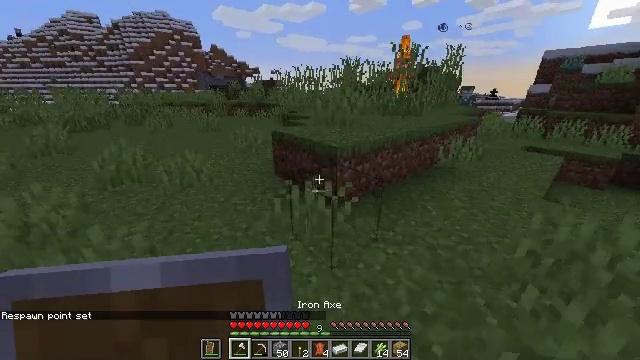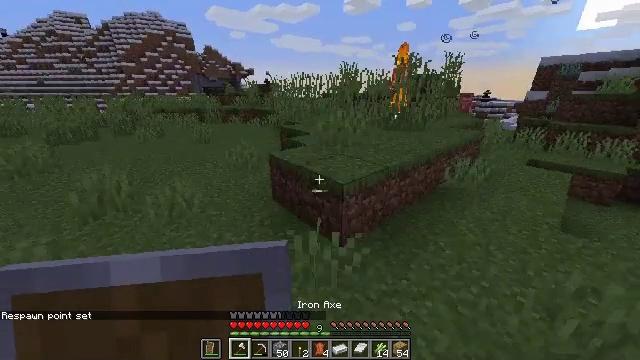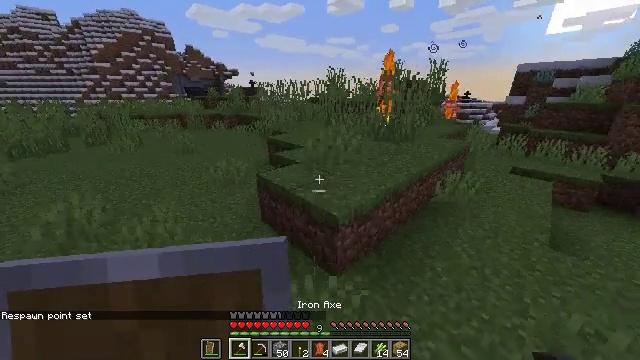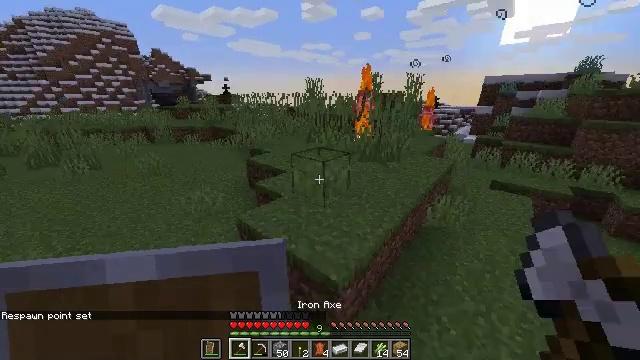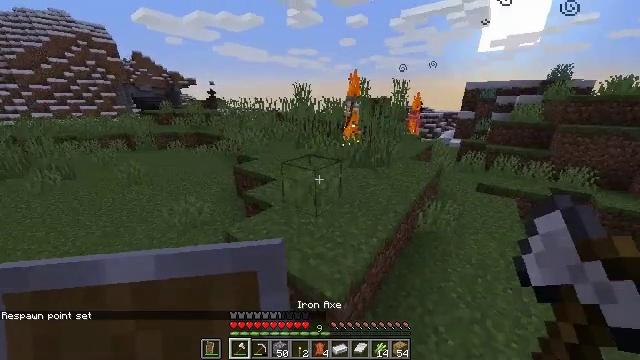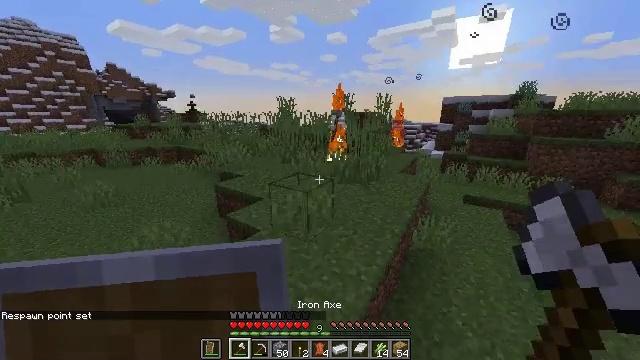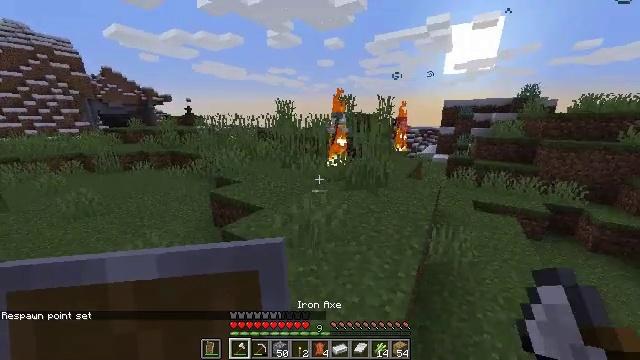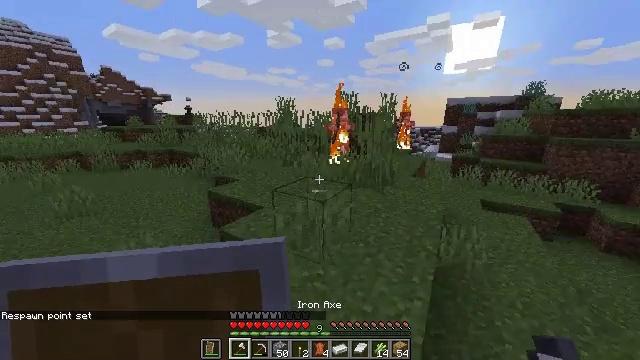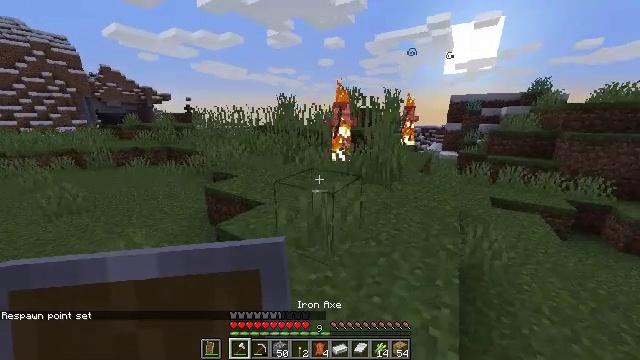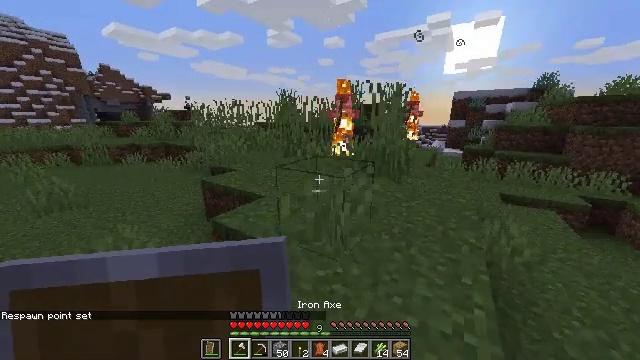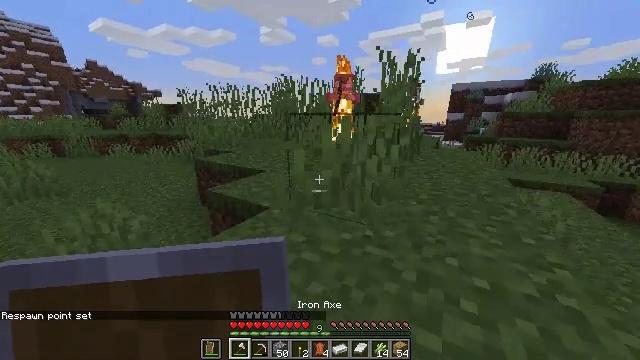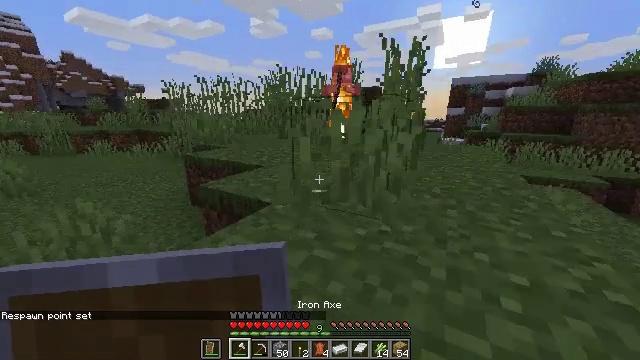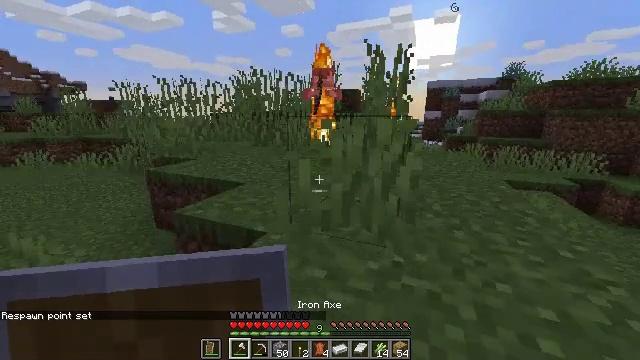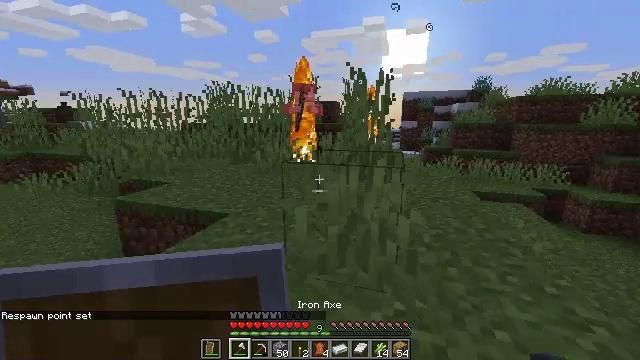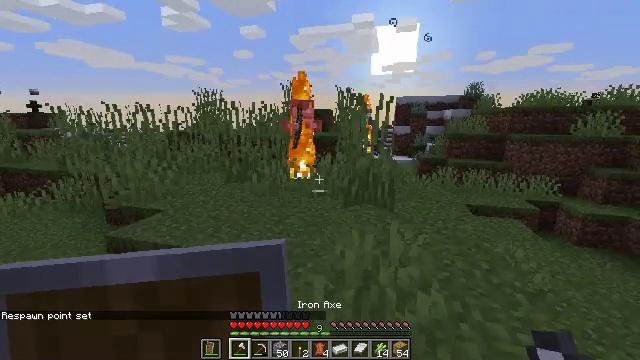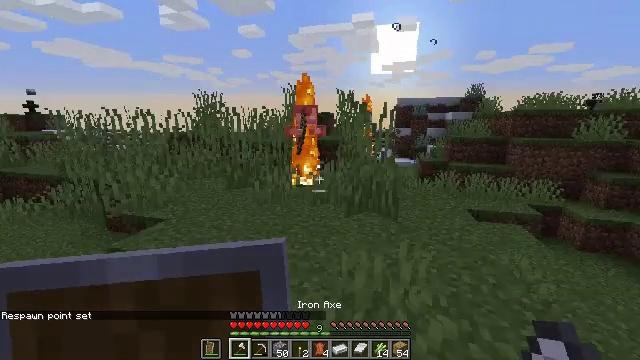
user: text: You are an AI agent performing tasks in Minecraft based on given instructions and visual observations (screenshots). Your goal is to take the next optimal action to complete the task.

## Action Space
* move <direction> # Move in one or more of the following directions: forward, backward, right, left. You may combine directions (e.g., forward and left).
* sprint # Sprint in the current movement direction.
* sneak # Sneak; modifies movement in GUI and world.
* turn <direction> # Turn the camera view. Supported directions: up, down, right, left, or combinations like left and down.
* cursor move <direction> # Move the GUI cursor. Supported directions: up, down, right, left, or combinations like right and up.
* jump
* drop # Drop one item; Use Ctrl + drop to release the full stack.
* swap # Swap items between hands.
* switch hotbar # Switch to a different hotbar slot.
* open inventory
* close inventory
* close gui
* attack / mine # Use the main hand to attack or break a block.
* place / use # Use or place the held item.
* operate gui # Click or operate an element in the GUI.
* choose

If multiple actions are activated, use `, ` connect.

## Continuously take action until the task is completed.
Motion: motion action
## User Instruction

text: Fight the stray.
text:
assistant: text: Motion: move forward, turn right, jump
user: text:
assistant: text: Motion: move forward, turn right, jump
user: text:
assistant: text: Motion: move forward, turn right and up, jump
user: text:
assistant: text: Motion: move forward, turn right and up, jump
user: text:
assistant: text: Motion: move forward, turn right and up, jump
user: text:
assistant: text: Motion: move forward, turn up, jump
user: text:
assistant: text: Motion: move forward, jump
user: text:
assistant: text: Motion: move forward, sprint, jump
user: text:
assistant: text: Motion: move forward, sprint, jump
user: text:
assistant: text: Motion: move forward, sprint, turn right, jump
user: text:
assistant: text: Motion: move forward, sprint, turn right, jump
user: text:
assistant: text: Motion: move forward, sprint, turn right and up, jump
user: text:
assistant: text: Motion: move forward, sprint, turn right and up, jump
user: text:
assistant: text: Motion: move forward, sprint, turn right, jump
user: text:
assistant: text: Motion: move forward, sprint, jump
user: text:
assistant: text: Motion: move forward, sprint, jump
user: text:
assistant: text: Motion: move forward and move right, sprint, turn up, jump
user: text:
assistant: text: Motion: move forward and move right, sprint, turn left and up, use / place
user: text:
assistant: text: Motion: move forward and move right, sprint, turn left and up, use / place
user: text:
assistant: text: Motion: move forward and move right, sprint, use / place
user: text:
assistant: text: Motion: move forward and move right, sprint, use / place
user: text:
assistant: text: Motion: move forward and move right, sprint, use / place
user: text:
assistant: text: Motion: move forward and move right, sprint, turn right, use / place
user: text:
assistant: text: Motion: move forward and move right, sprint, turn right, use / place
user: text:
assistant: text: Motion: move forward and move right, sprint, turn right, use / place
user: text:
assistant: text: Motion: move forward and move right, sprint, use / place
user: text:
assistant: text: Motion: move forward, sprint, use / place
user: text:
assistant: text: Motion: move forward, sprint, use / place
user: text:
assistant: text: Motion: move forward, sprint, use / place
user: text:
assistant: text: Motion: move forward, sprint, use / place